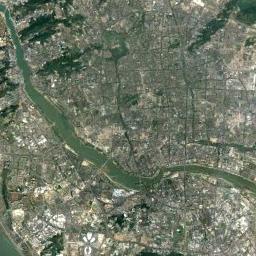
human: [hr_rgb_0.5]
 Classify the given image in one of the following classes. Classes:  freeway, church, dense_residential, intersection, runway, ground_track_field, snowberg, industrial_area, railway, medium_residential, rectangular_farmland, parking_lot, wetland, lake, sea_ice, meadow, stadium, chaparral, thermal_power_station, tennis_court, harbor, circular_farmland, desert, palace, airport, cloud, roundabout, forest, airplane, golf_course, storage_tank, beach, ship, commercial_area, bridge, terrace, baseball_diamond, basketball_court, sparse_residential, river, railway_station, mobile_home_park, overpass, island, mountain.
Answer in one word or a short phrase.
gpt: river